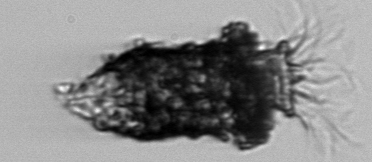
Label: Tintinnopsis